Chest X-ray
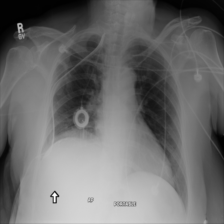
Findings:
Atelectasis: negative
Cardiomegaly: negative
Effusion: negative
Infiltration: negative
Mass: negative
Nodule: negative
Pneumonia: negative
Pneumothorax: negative
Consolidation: negative
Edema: negative
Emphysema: negative
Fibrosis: negative
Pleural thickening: negative
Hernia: negative